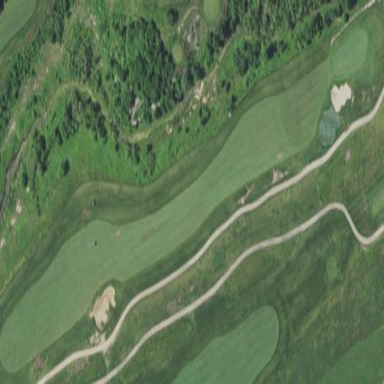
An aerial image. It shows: Golf fairway surrounded by grass.